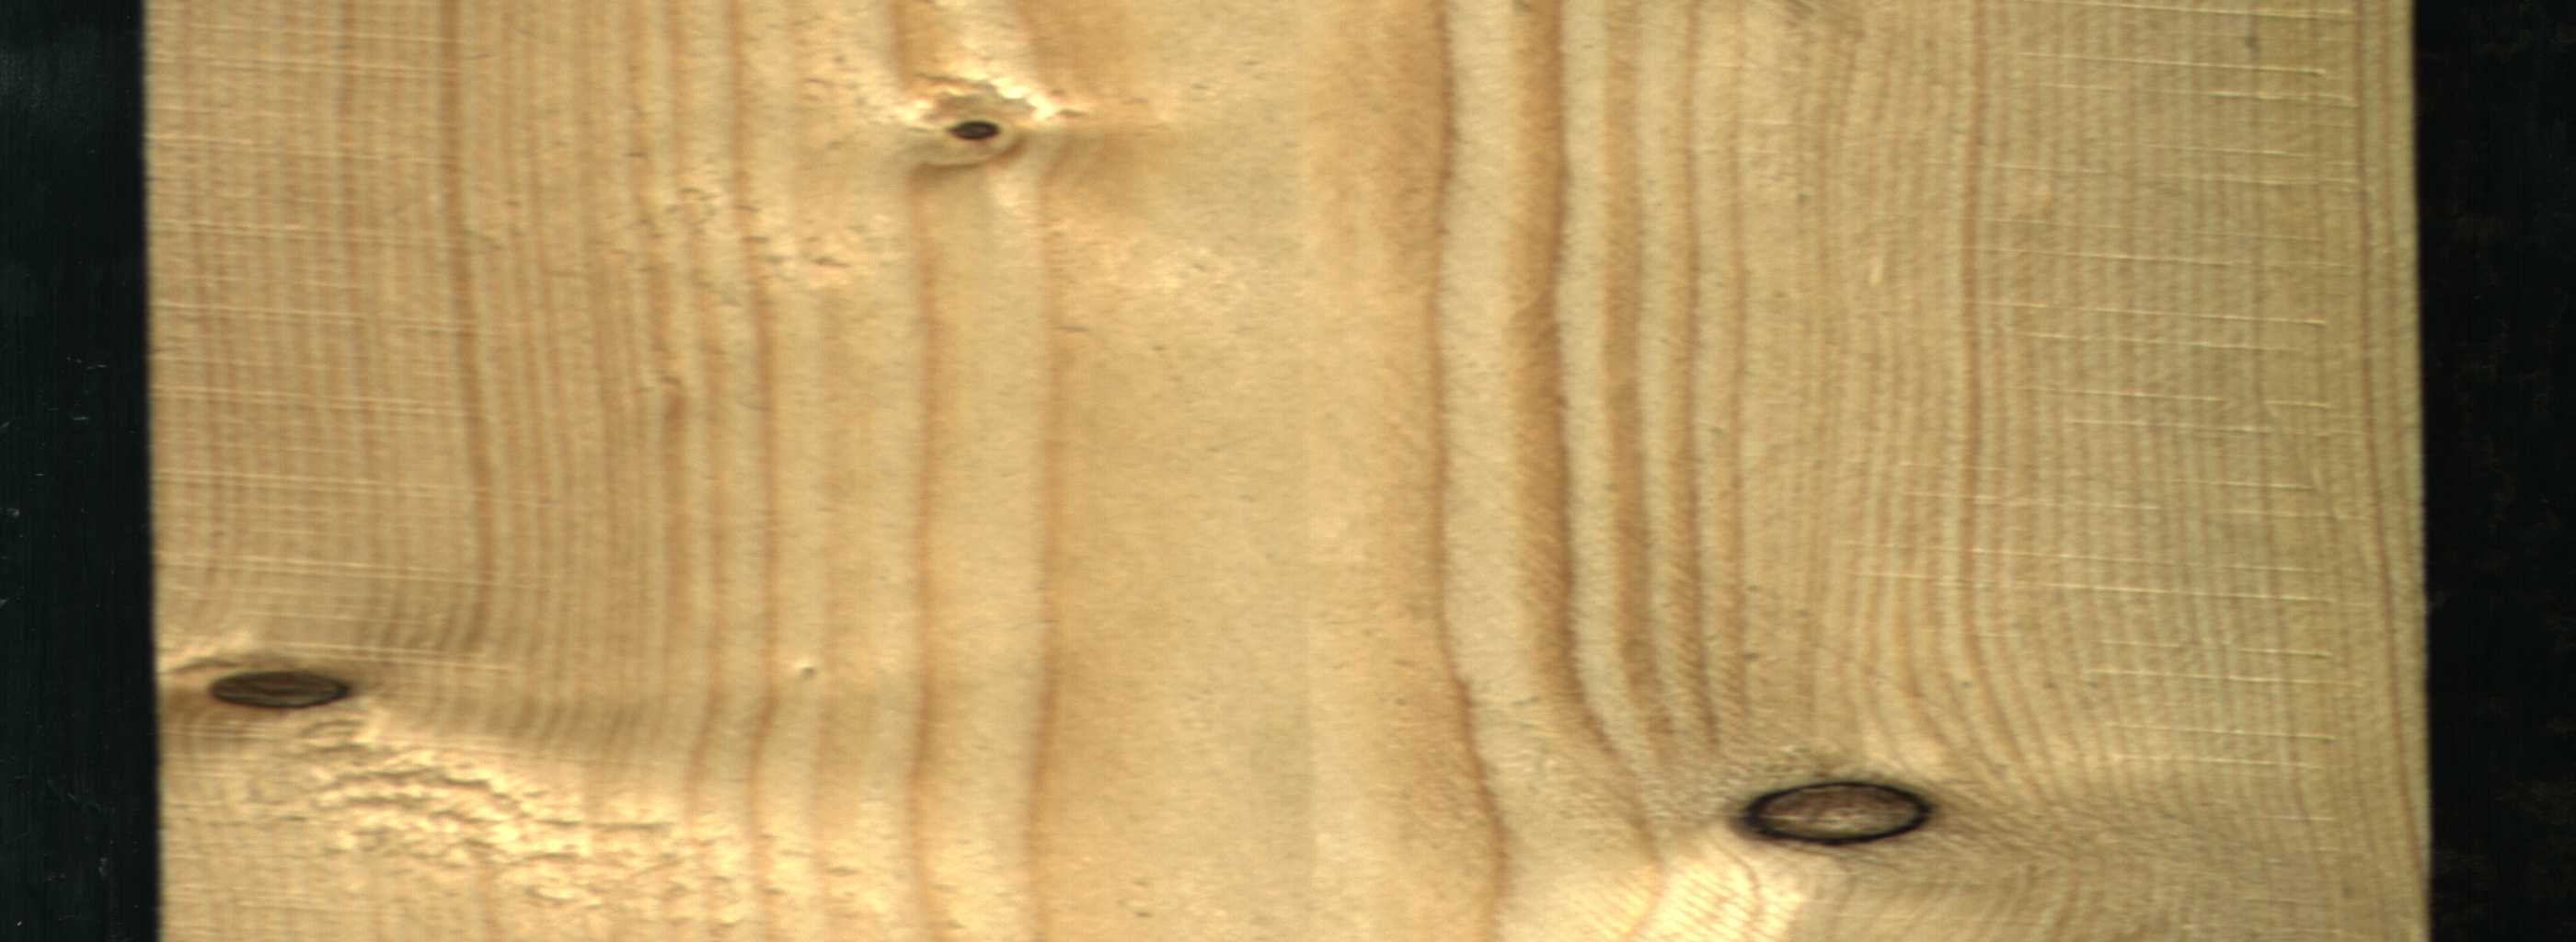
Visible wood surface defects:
Dead_Knot
Dead_Knot
Dead_Knot